Field crop: maize
Growth stage: 2
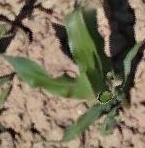
Species: maize